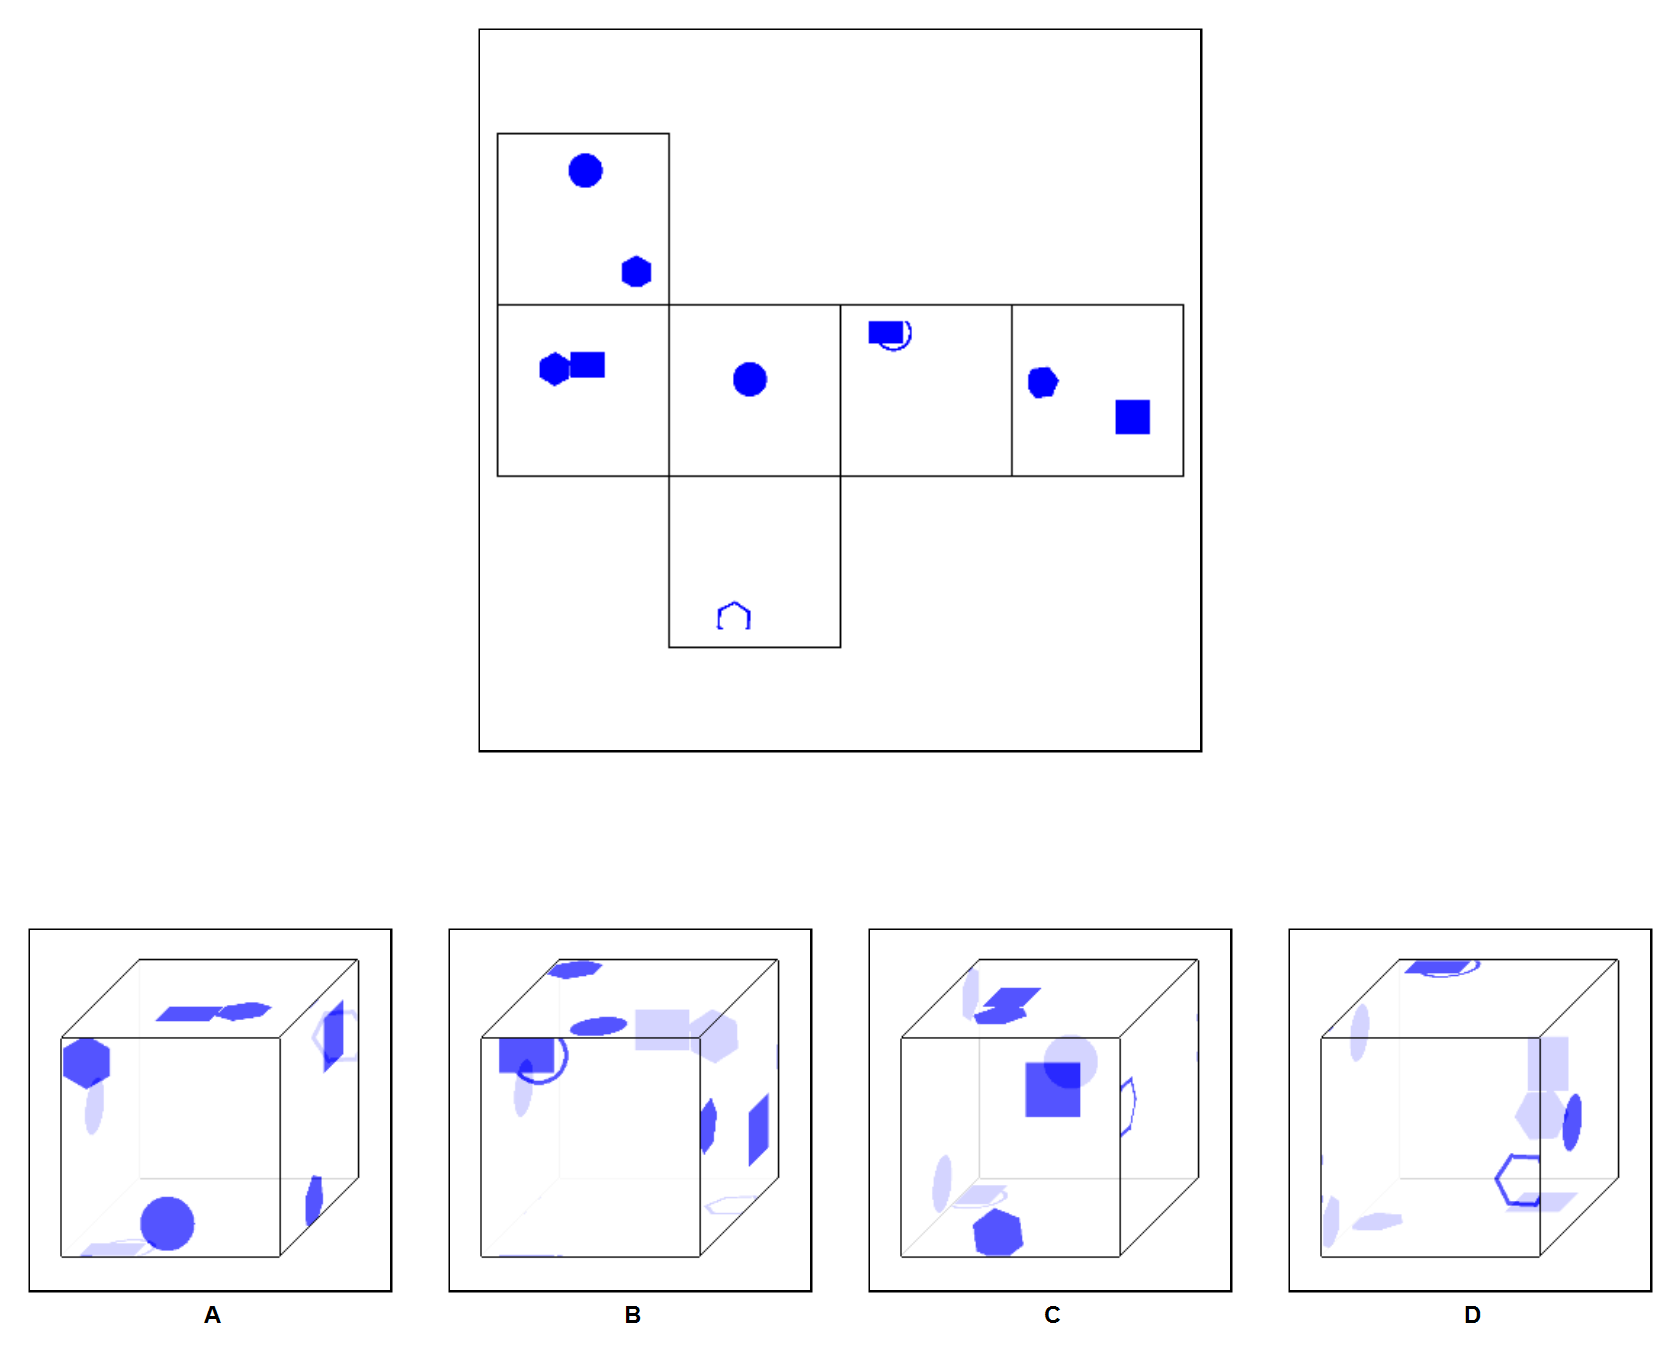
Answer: D